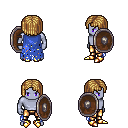
a pixel art fantasy rpg character, male body template, dark elf, purple skin, blue tattered cape, gold greaves, blonde pageboy hairstyle, bracelets, gold boots, shield, four views (front, back, left, right), 2x2 character sprite sheet, small pixel art, hard edges, no anti-aliasing